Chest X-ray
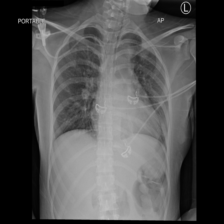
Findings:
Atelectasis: negative
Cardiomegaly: negative
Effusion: negative
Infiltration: negative
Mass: negative
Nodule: negative
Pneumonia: negative
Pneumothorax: negative
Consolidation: negative
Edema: negative
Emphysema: negative
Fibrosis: negative
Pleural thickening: negative
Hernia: negative